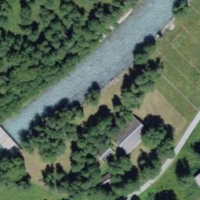
EUNIS habitat code: 43
Species observed at this site:
Pica pica
Corvus corone
Cinclus cinclus
Aegithalos caudatus
Pyrrhocorax graculus
Anas platyrhynchos
Parus major